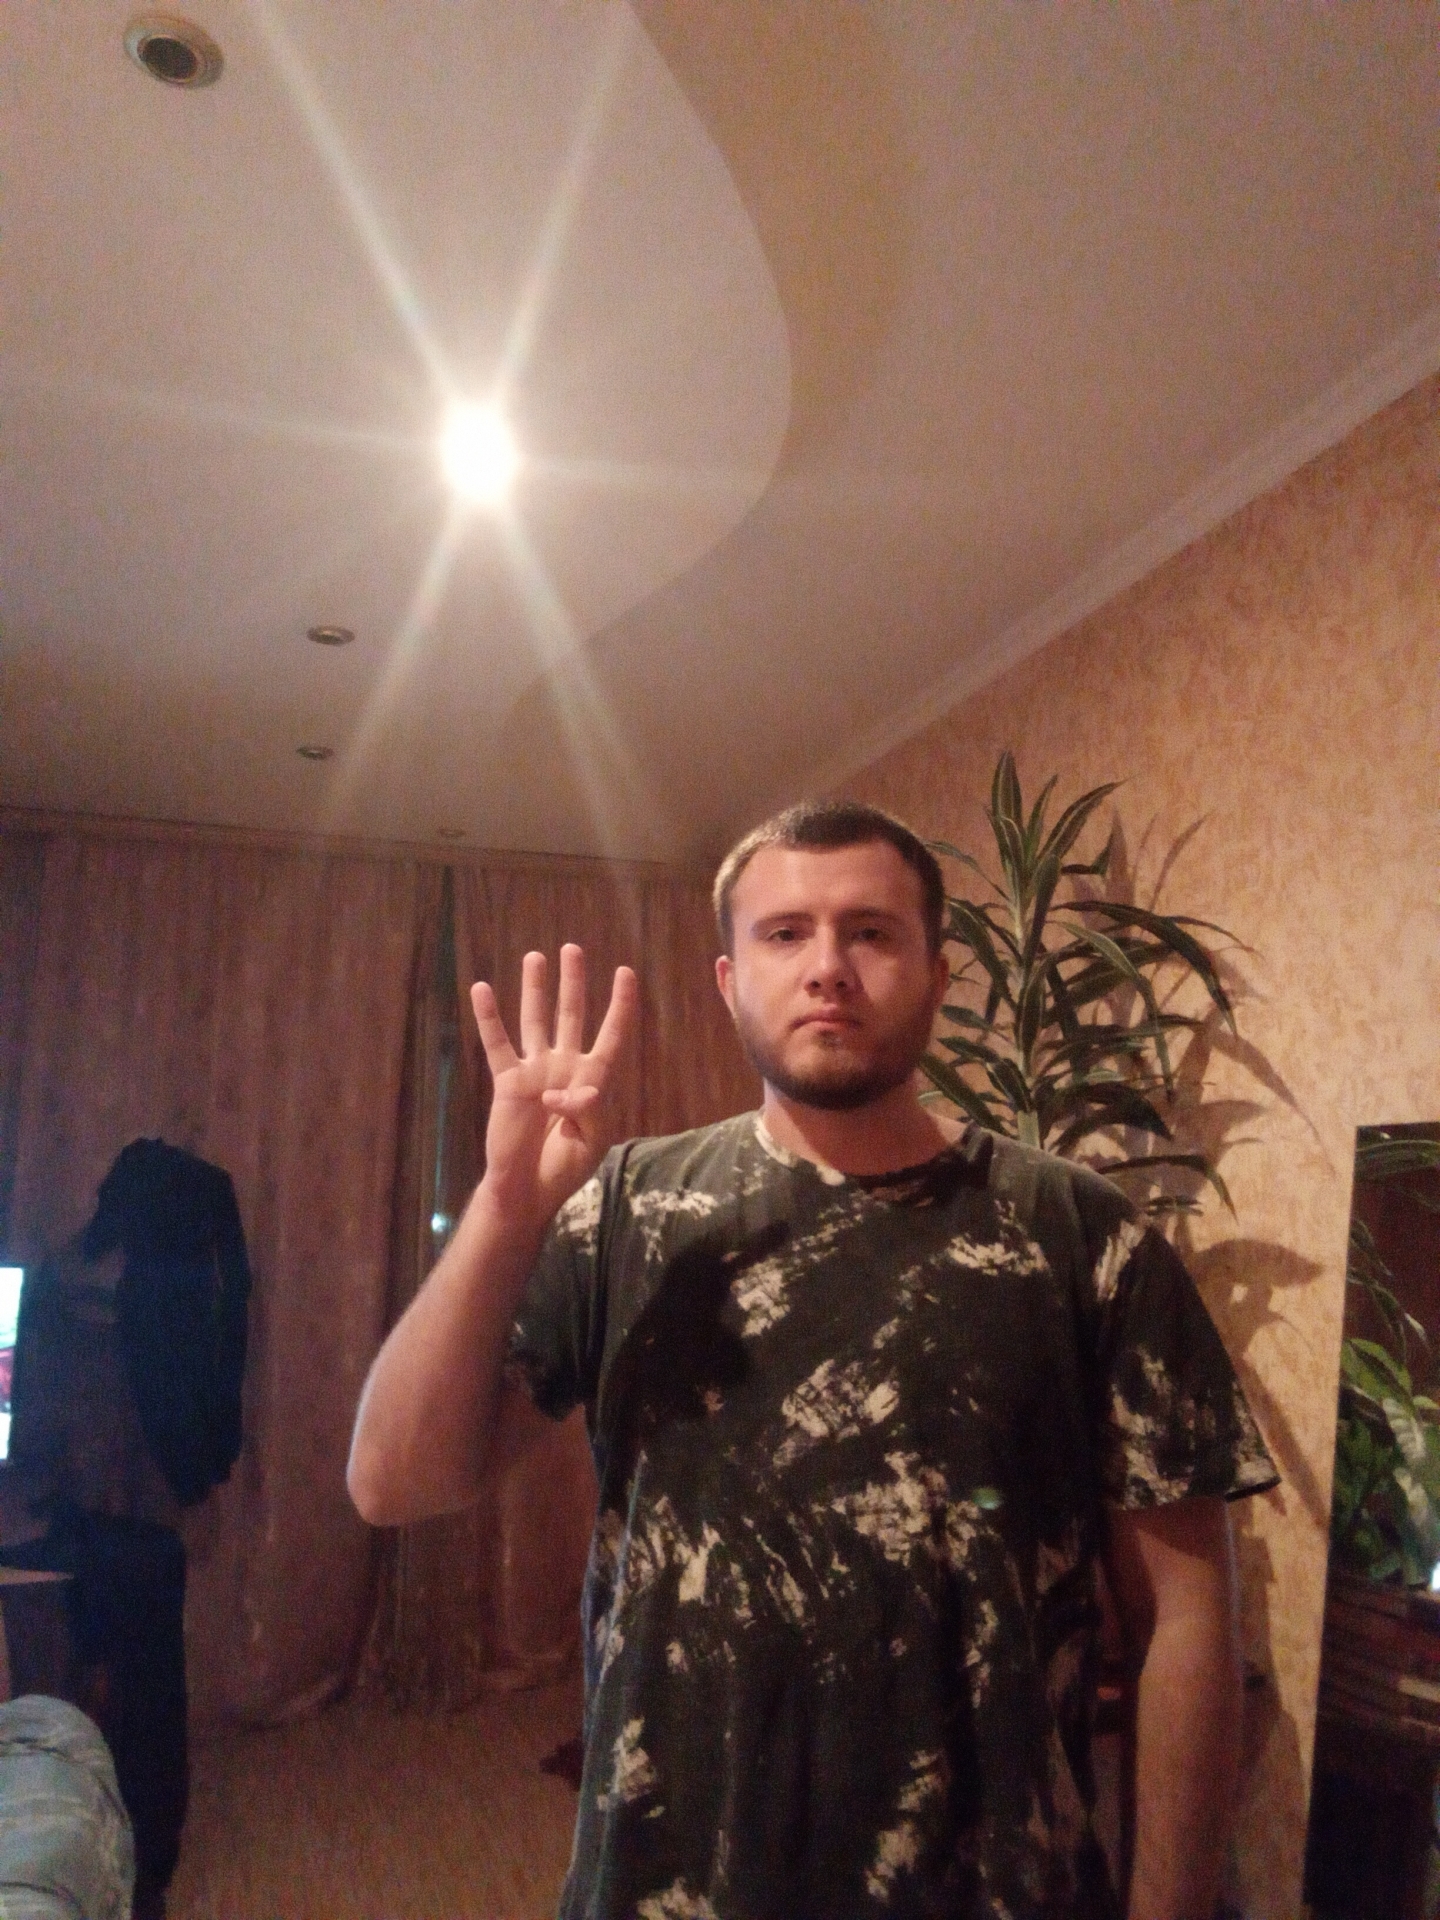
Label: noise